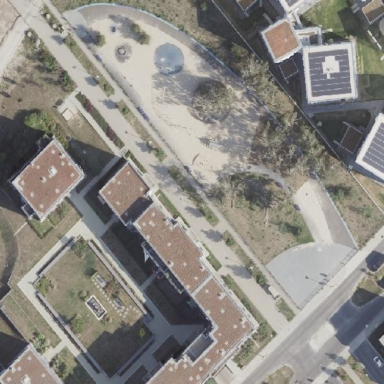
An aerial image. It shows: Sandpit at the playground.